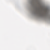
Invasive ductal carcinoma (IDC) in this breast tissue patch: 0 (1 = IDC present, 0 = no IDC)